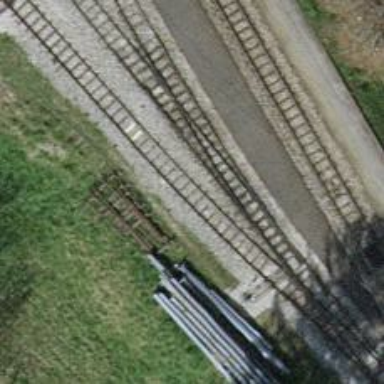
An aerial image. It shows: Narrow-gauge railway with one track passing through service yard. The railway is electrified with contact line.